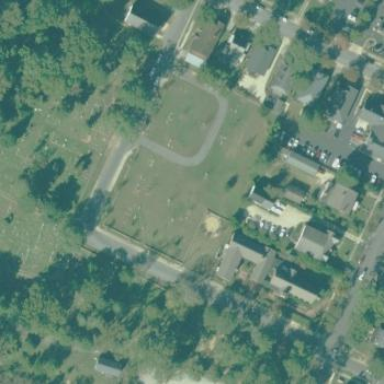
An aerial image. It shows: Cemetery.